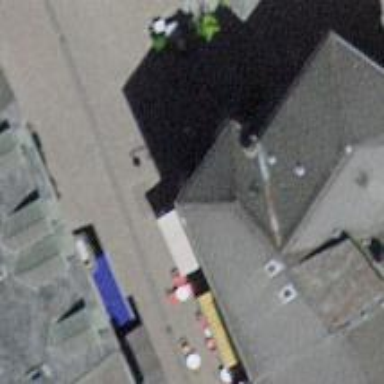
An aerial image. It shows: Shop selling clothes.